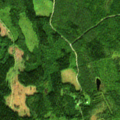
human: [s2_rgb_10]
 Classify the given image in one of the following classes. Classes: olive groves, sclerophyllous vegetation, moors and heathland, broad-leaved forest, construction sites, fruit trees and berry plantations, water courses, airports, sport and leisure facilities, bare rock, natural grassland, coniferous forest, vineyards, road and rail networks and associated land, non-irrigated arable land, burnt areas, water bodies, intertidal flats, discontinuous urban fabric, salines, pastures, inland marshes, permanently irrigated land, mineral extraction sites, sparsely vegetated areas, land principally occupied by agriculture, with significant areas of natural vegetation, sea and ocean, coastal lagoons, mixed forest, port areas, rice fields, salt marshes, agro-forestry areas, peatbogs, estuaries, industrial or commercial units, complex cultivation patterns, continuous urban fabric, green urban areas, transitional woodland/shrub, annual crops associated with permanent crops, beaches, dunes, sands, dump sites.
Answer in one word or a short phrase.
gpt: coniferous forest, mixed forest, transitional woodland/shrub